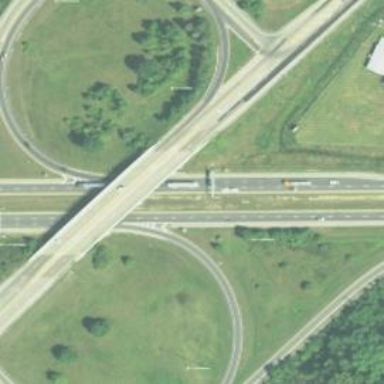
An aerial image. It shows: Motorway expressway with trunk highway classification.